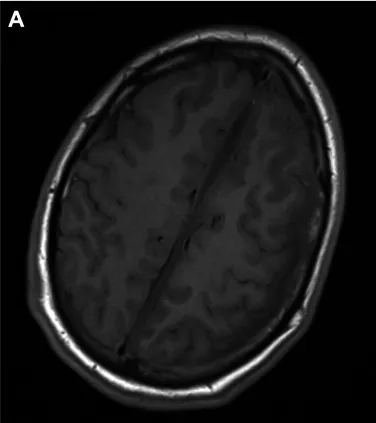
Non-contrast-enhanced cranial MRI at admission. . (A) Axial T1 with a subtle extra-axial left parafalcine subdural empyema.
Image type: radiology (mri)